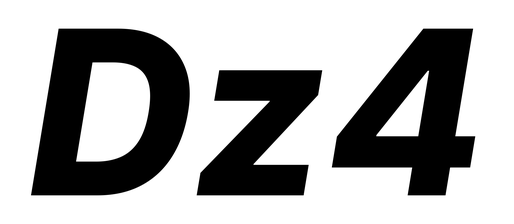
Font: Inter-Italic_ExtraBold_Italic